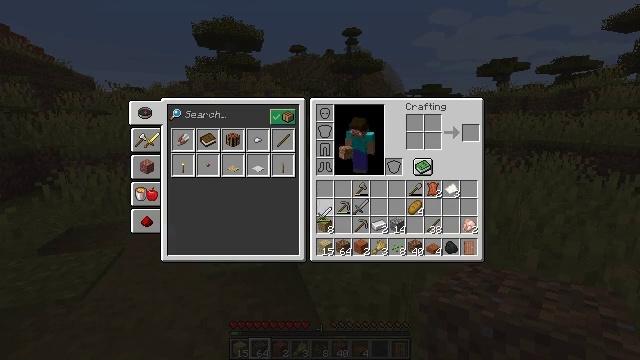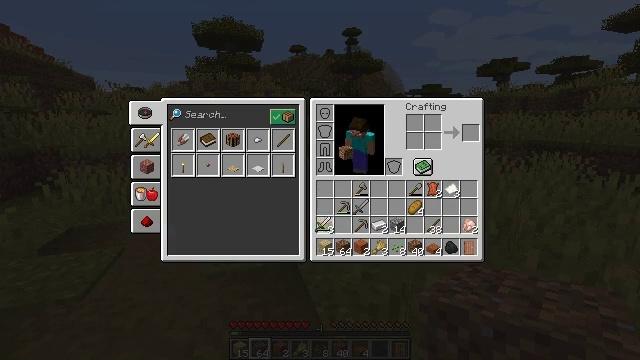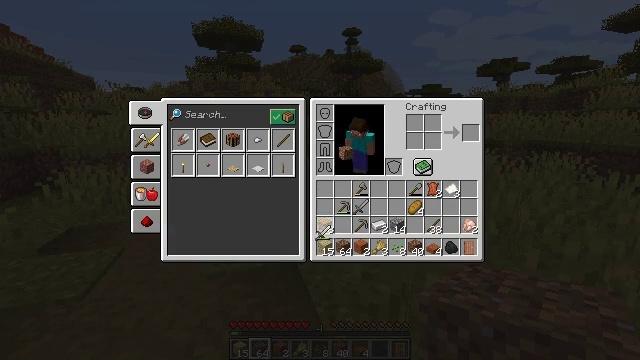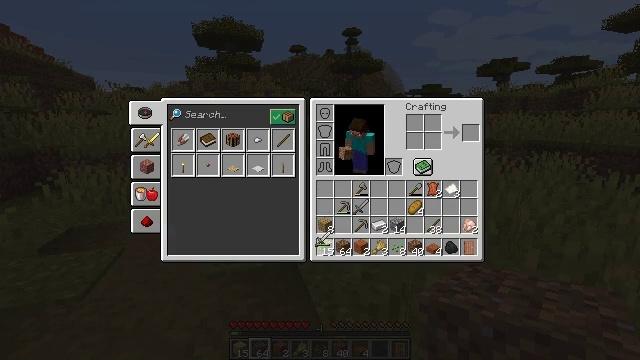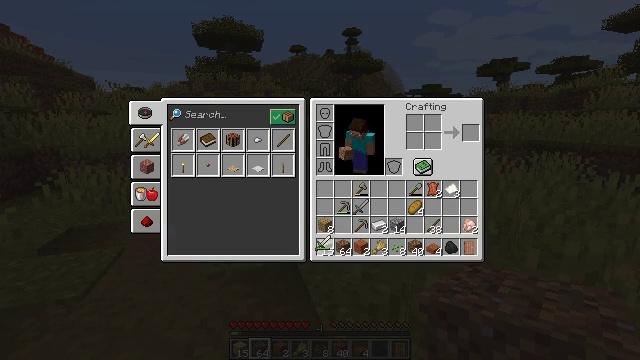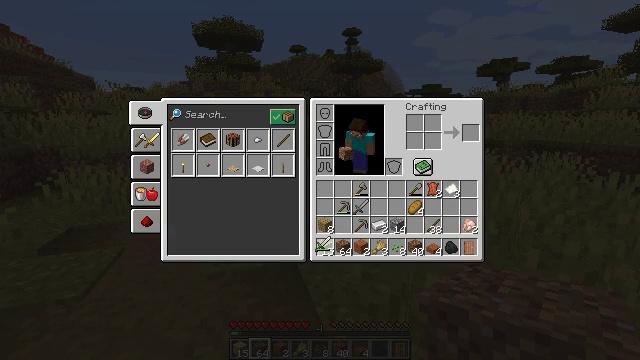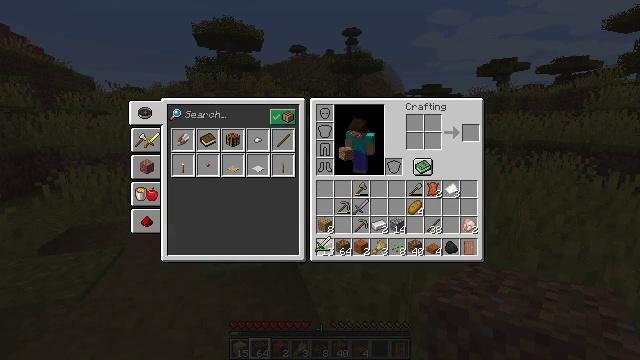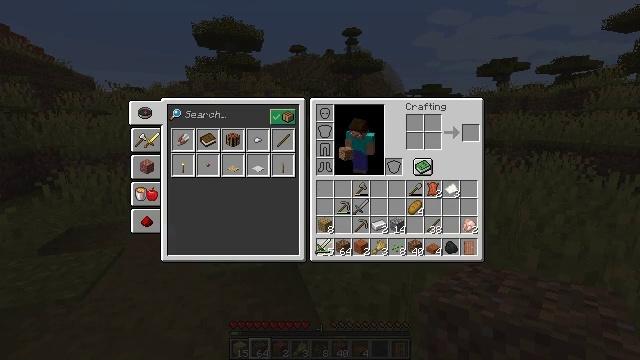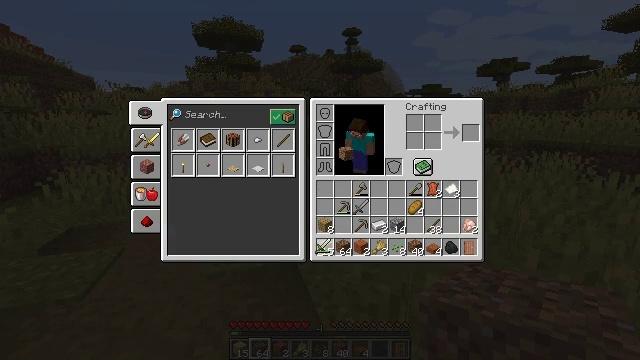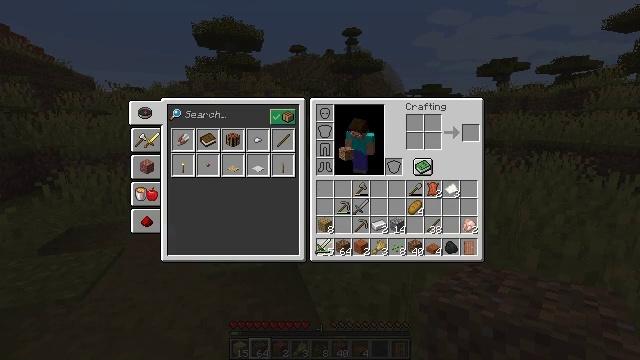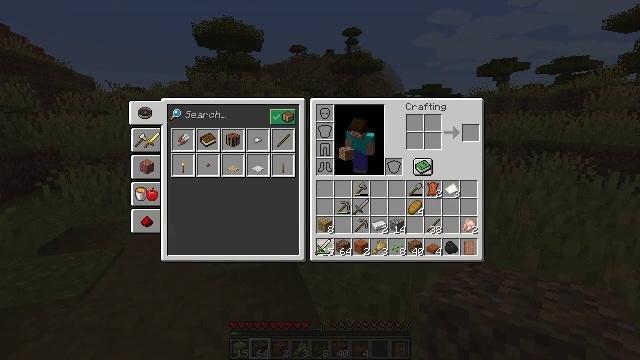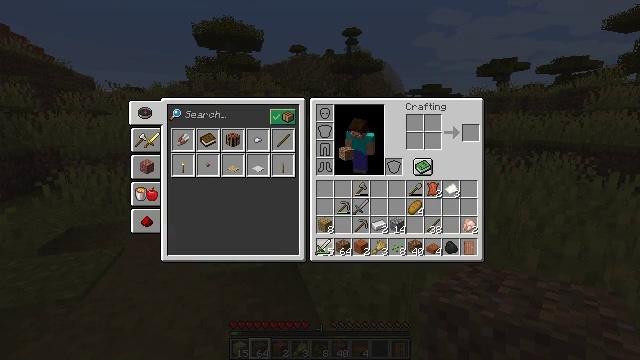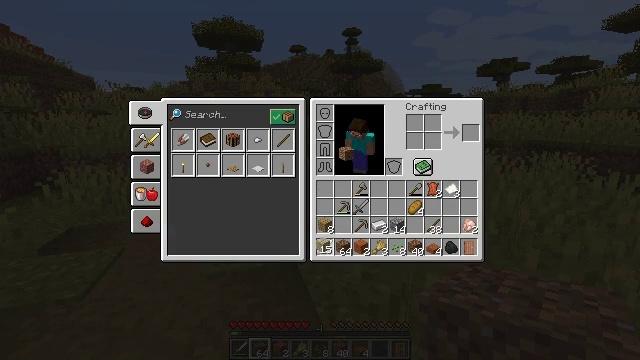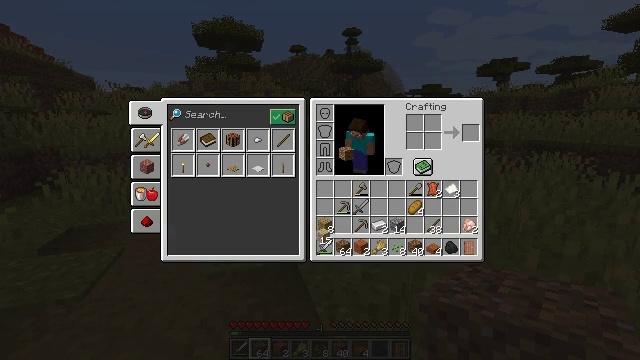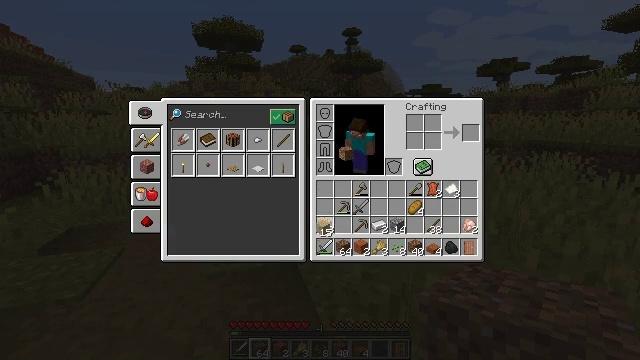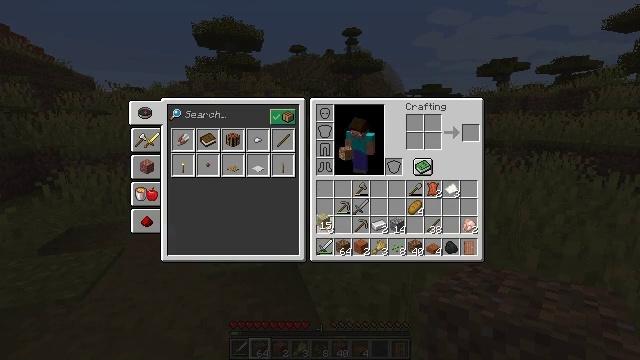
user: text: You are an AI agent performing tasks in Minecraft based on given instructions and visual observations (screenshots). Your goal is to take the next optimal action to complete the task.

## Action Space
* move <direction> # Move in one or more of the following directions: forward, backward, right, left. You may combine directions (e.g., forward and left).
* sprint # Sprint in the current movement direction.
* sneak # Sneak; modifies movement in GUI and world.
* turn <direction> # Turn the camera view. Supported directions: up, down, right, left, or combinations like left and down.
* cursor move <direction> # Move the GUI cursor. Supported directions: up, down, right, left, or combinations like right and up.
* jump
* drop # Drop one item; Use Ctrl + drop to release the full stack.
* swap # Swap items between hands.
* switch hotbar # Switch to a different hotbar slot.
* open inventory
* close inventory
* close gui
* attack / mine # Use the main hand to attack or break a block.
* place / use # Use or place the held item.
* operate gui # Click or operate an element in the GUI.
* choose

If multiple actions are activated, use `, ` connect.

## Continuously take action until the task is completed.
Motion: motion action
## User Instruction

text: Collect sugar cane near water sources.
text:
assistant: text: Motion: cursor move down
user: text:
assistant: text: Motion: cursor move down
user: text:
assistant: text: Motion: no_op
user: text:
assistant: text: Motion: no_op
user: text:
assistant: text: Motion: no_op
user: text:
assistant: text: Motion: no_op
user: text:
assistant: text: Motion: no_op
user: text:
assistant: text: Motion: no_op
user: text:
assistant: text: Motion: operate gui
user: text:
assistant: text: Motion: operate gui
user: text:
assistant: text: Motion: operate gui
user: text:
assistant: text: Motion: no_op
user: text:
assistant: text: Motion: cursor move up
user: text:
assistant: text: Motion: cursor move up
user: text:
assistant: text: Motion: cursor move up
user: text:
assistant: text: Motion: no_op
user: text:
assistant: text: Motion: no_op
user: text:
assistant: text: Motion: no_op
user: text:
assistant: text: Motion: no_op
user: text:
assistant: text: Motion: no_op
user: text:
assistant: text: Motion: no_op
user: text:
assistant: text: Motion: no_op
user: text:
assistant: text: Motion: operate gui
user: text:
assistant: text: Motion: operate gui
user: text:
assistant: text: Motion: operate gui
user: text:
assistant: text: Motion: no_op
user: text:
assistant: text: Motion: no_op
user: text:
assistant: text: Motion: no_op
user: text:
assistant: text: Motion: no_op
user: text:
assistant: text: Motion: no_op